Question: I'm faced with this really annoying problem, it appears in IE10 like in IE9. Given this HTML:
'''
<head>
<title>Any Consult</title>
<meta charset="utf-8" />
<link rel="stylesheet" type="text/css" href="styles.css" />
<!--[if lte IE 9]>
<script src="scripts/IE9.js"></script>
<![endif]-->
<script type="text/javascript" src="scripts/jquery.js"></script>
<script type="text/javascript" src="scripts/scripts.js"></script>
</head>
'''
This (scripts.js) works fine in FF and Chrome, but IE10 throws the SCRIPT5009 error.
scripts.js is like (simple, but tested example):
'''
$(document).ready(function() {
alert('Hello');
});
'''
IE10 does not load the jQuery-File and I tried nearly everything. I changed and reduced the filename, I spared the
'''
<!--[if lte IE 9]>...
'''
part, I tried
'''
src="http://ajax.aspnetcdn.com/ajax/jQuery/jquery-1.10.0.min.js"
'''
but nothing happened. Because this is a new version of <URL>, I'd like to specify:
1. how should I name the jQuery-File for IE(10)?
2. where should I put the script tags in the HTML-Header?
Thanks a lot!
EDIT:
Here the suggested HTML-version, which does not work, too:
'''
<script type="text/javascript" src="scripts/jquery.js"></script>
<script type="text/javascript" src="scripts/scripts.js"></script>
<script type="text/javascript" src="scripts/clocks.js"></script>
<!--[if lte IE 9]>
<script src="scripts/IE9.js"></script>
<![endif]-->
<!--[if IE]><script type="text/javascript" src="scripts/excanvas.js"></script><![endif]-->
'''
IE9.js is a browser polyfill file.
And here is my screenshot ("ist undefiniert" means "is undefined", "Die Webseite reagiert nicht" means "the page went down", "Debugger beenden" means "stop debugging", $('.aLang') is a class in my HTML.

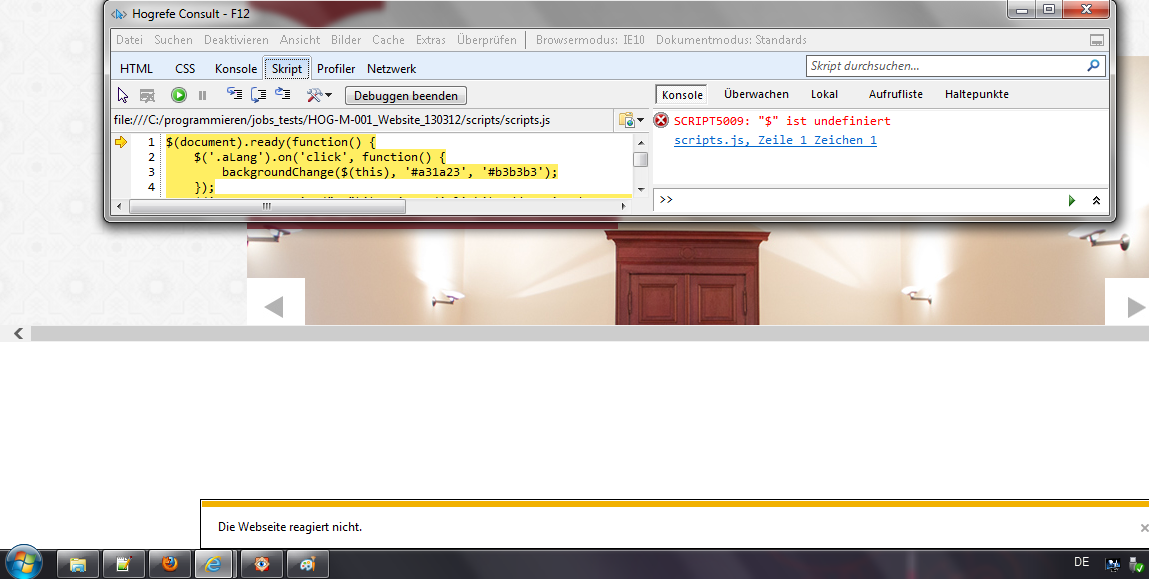
Answer: I had this problem with IE and found that the jQuery javascript file was corrupt in the IE developer tool. This was caused in my case by HTTP GZIP compression being done by the server but IE wasn't decompressing the file. I guess that if you turn off static HTTP compression or exclude the application/x-javascript from whatever is doing the compression (Mine was done by FluorineFX for all files over 10Kb) it should work okay once you have cleared your browser cache to get rid of the compressed javascript file.